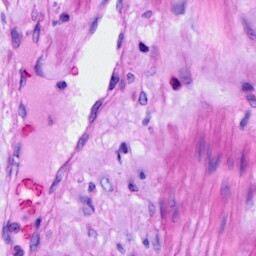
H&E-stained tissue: Ovarian